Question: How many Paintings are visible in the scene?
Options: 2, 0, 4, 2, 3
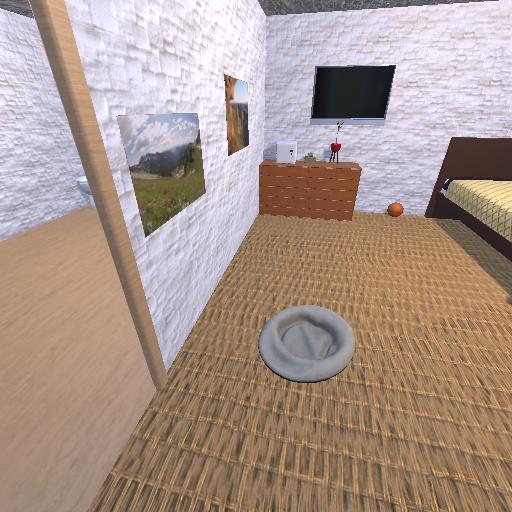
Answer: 2